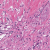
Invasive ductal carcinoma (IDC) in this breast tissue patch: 0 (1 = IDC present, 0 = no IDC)